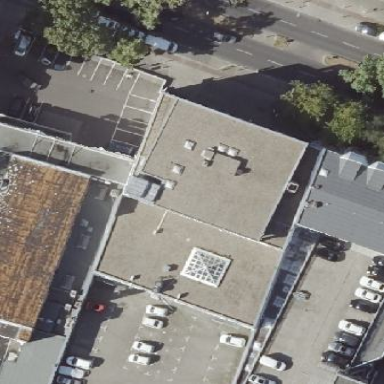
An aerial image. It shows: Flat roofed office building with white exterior.